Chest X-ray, PA view. Patient: 10 years old, sex F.
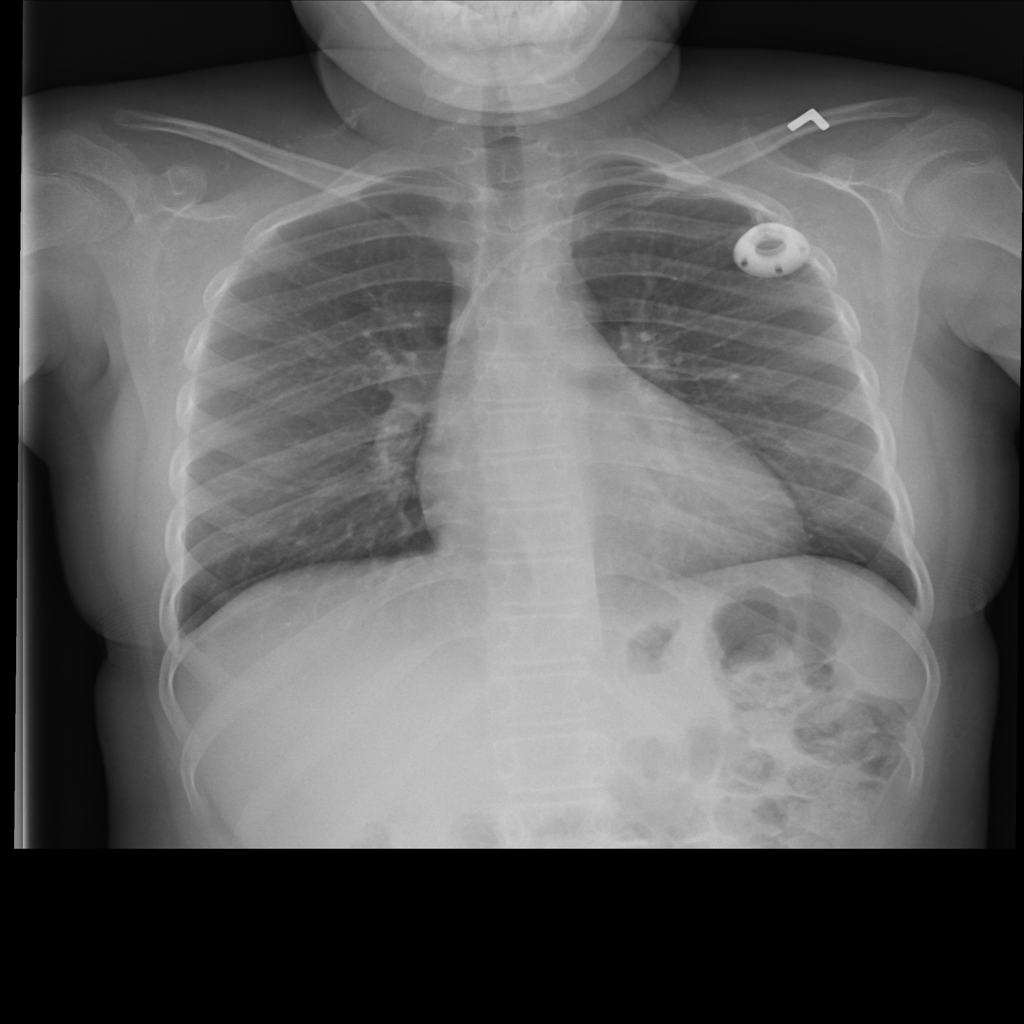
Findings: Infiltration